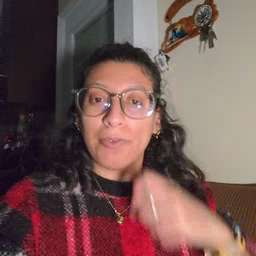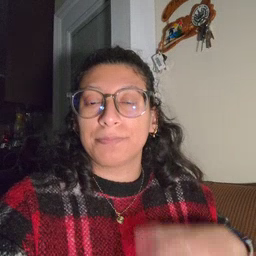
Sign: gum